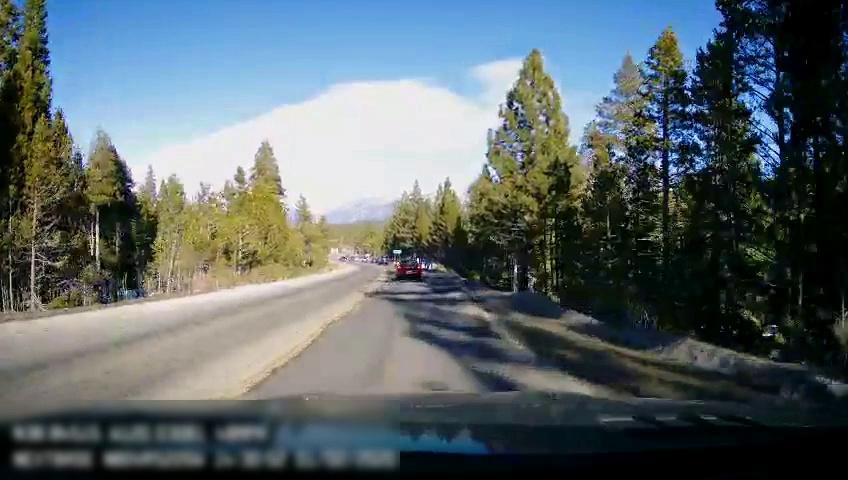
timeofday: Day
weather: Sunny
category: Drivable Space
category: Vehicles | Car
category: Vehicles | SUV
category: Lanes | Opposite Lane
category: Lanes | Current Lane
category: Traffic | Signs